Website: walmart
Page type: customer-info-address
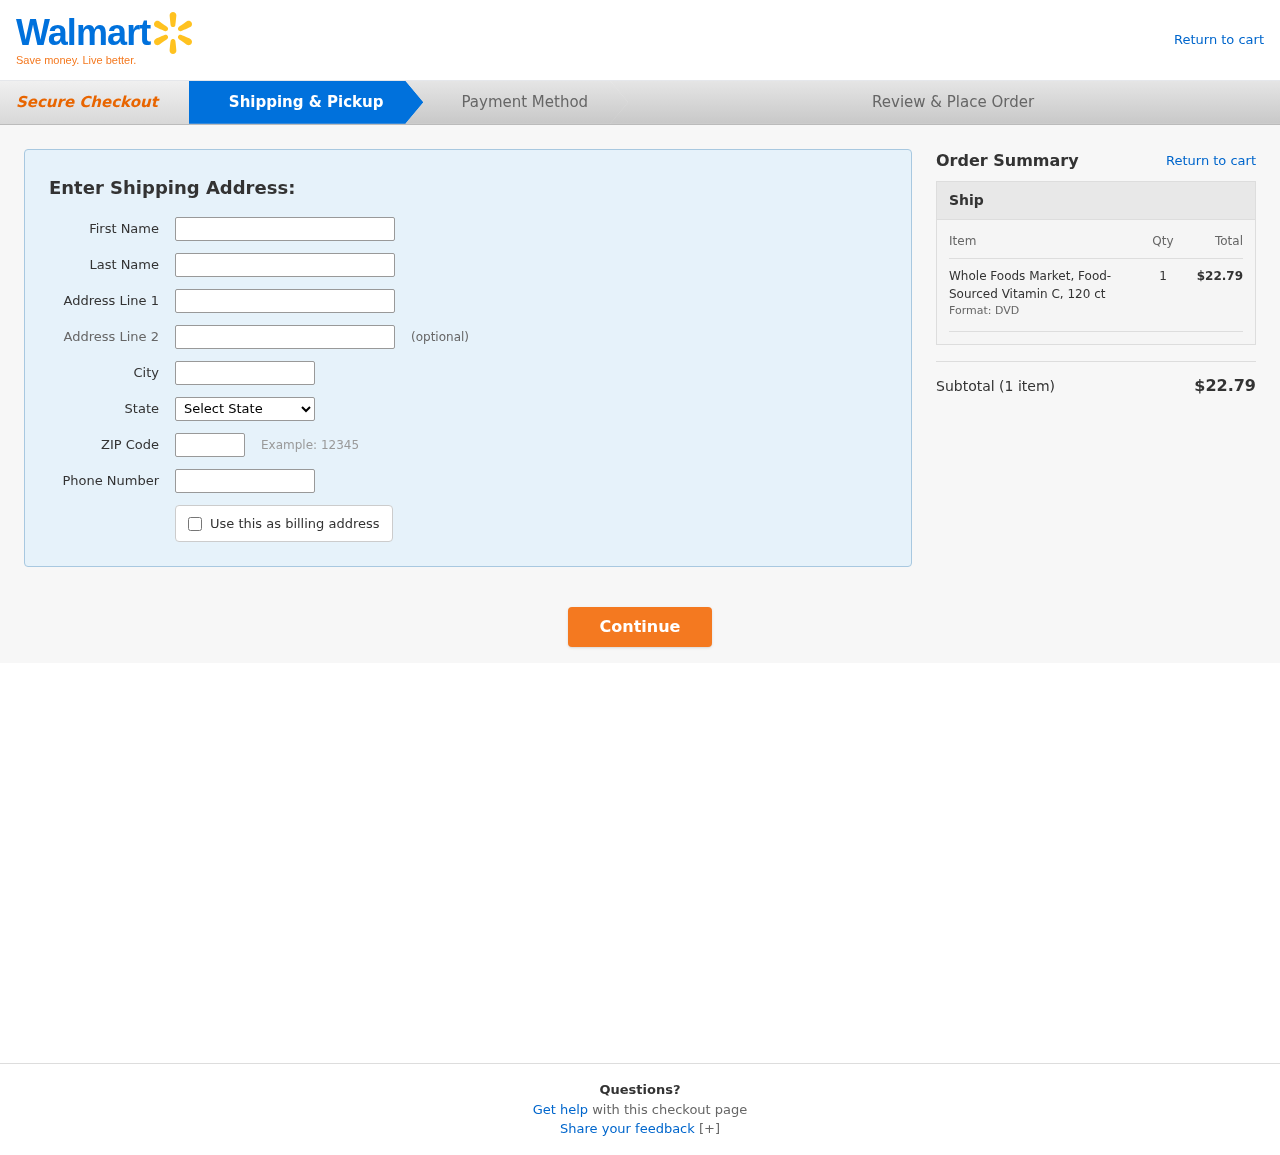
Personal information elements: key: PII_CITY
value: Port Kimberly
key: PII_FIRSTNAME
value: Ebony
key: PII_LASTNAME
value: Cox
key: PII_PHONE
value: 9126132954
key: PII_POSTCODE
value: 98487
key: PII_STATE
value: South Carolina
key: PII_STREET
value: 383 Stewart Trail
Product elements: key: PRODUCT1_NAME
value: Whole Foods Market, Food-Sourced Vitamin C, 120 ct
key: PRODUCT1_QUANTITY
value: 1
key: PRODUCT1_LINE_TOTAL
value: $22.79
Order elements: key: ORDER_NUM_ITEMS
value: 1
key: ORDER_SUBTOTAL
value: $22.79